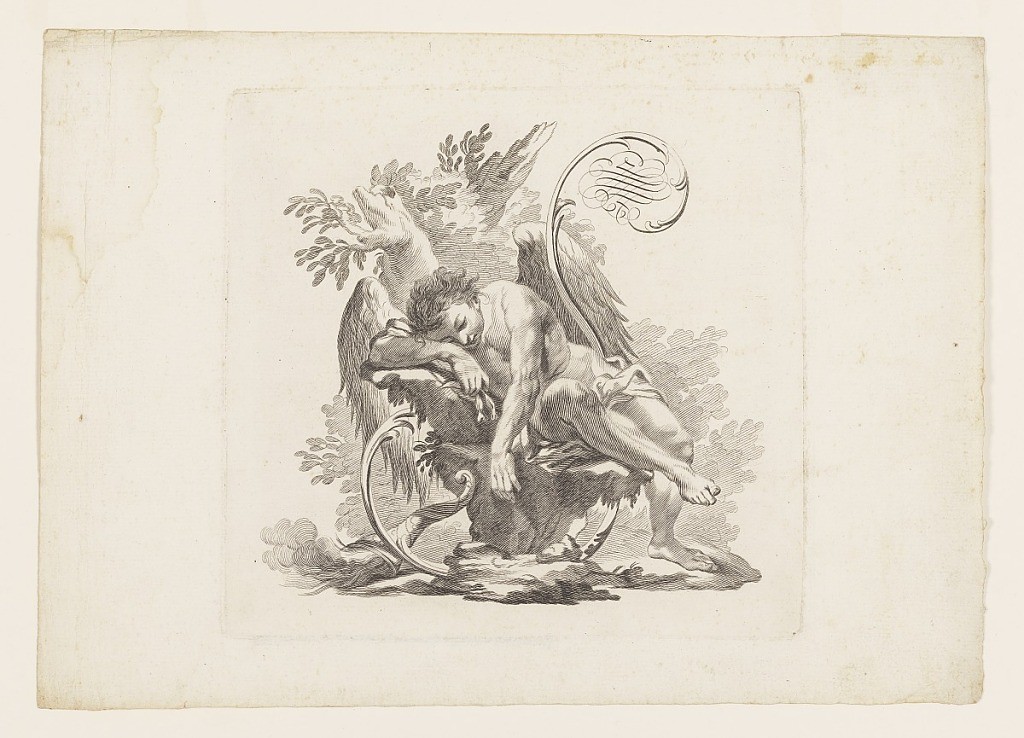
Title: The Letter S
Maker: Giovanni Battista Betti, Italian, active 1754 - 1777
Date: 1775
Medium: Etching on paper
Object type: Print
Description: Horizontal rectangle. Allegorical figure of Sleep in the form of a boy with wings, is sleeping upon a mound and within the letter "S," which is formed by a scroll and a flourish. Leafy trees in background, a cornucopia emitting clouds of smoke at lower left. Part of a set of prints of alphabet letters.